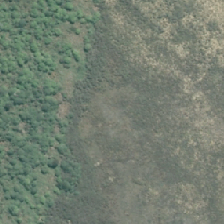
Land cover: herbaceous_freshwater_vege